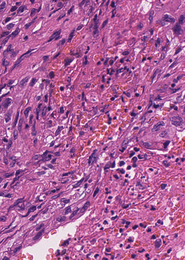
Tumor epithelial tissue: no
Tumor-associated stroma tissue: yes
Normal tissue: no